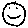
Label: smiley face